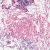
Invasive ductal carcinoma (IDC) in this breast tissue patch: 0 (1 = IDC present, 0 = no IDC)